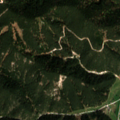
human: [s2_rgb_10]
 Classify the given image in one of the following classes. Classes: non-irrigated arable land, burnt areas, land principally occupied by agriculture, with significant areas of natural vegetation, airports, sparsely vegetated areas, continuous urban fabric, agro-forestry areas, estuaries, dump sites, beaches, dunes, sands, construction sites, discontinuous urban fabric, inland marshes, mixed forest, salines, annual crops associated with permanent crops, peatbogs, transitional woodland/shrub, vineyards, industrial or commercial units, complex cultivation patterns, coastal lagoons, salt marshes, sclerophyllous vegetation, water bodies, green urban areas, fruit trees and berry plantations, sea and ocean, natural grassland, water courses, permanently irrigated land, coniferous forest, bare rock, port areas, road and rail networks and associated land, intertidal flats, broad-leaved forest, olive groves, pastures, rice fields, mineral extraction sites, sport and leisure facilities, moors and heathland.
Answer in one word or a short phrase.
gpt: pastures, coniferous forest